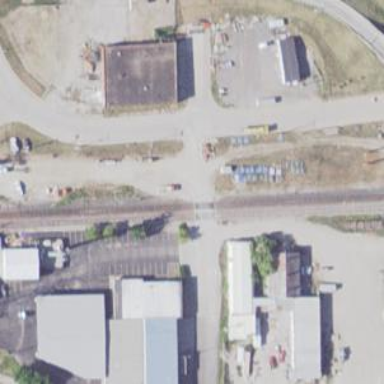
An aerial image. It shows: Railway level crossing.